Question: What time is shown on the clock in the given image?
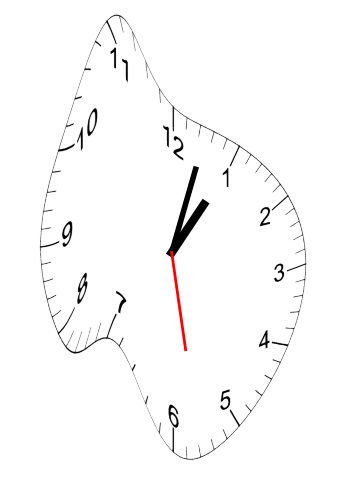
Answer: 01:02:28